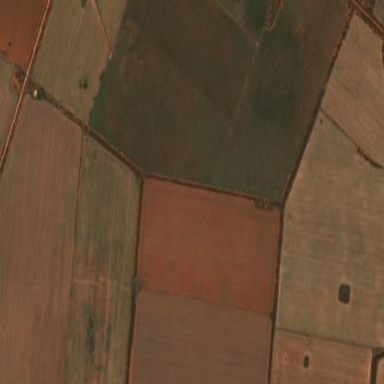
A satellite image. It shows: Farmland used for producing crops.